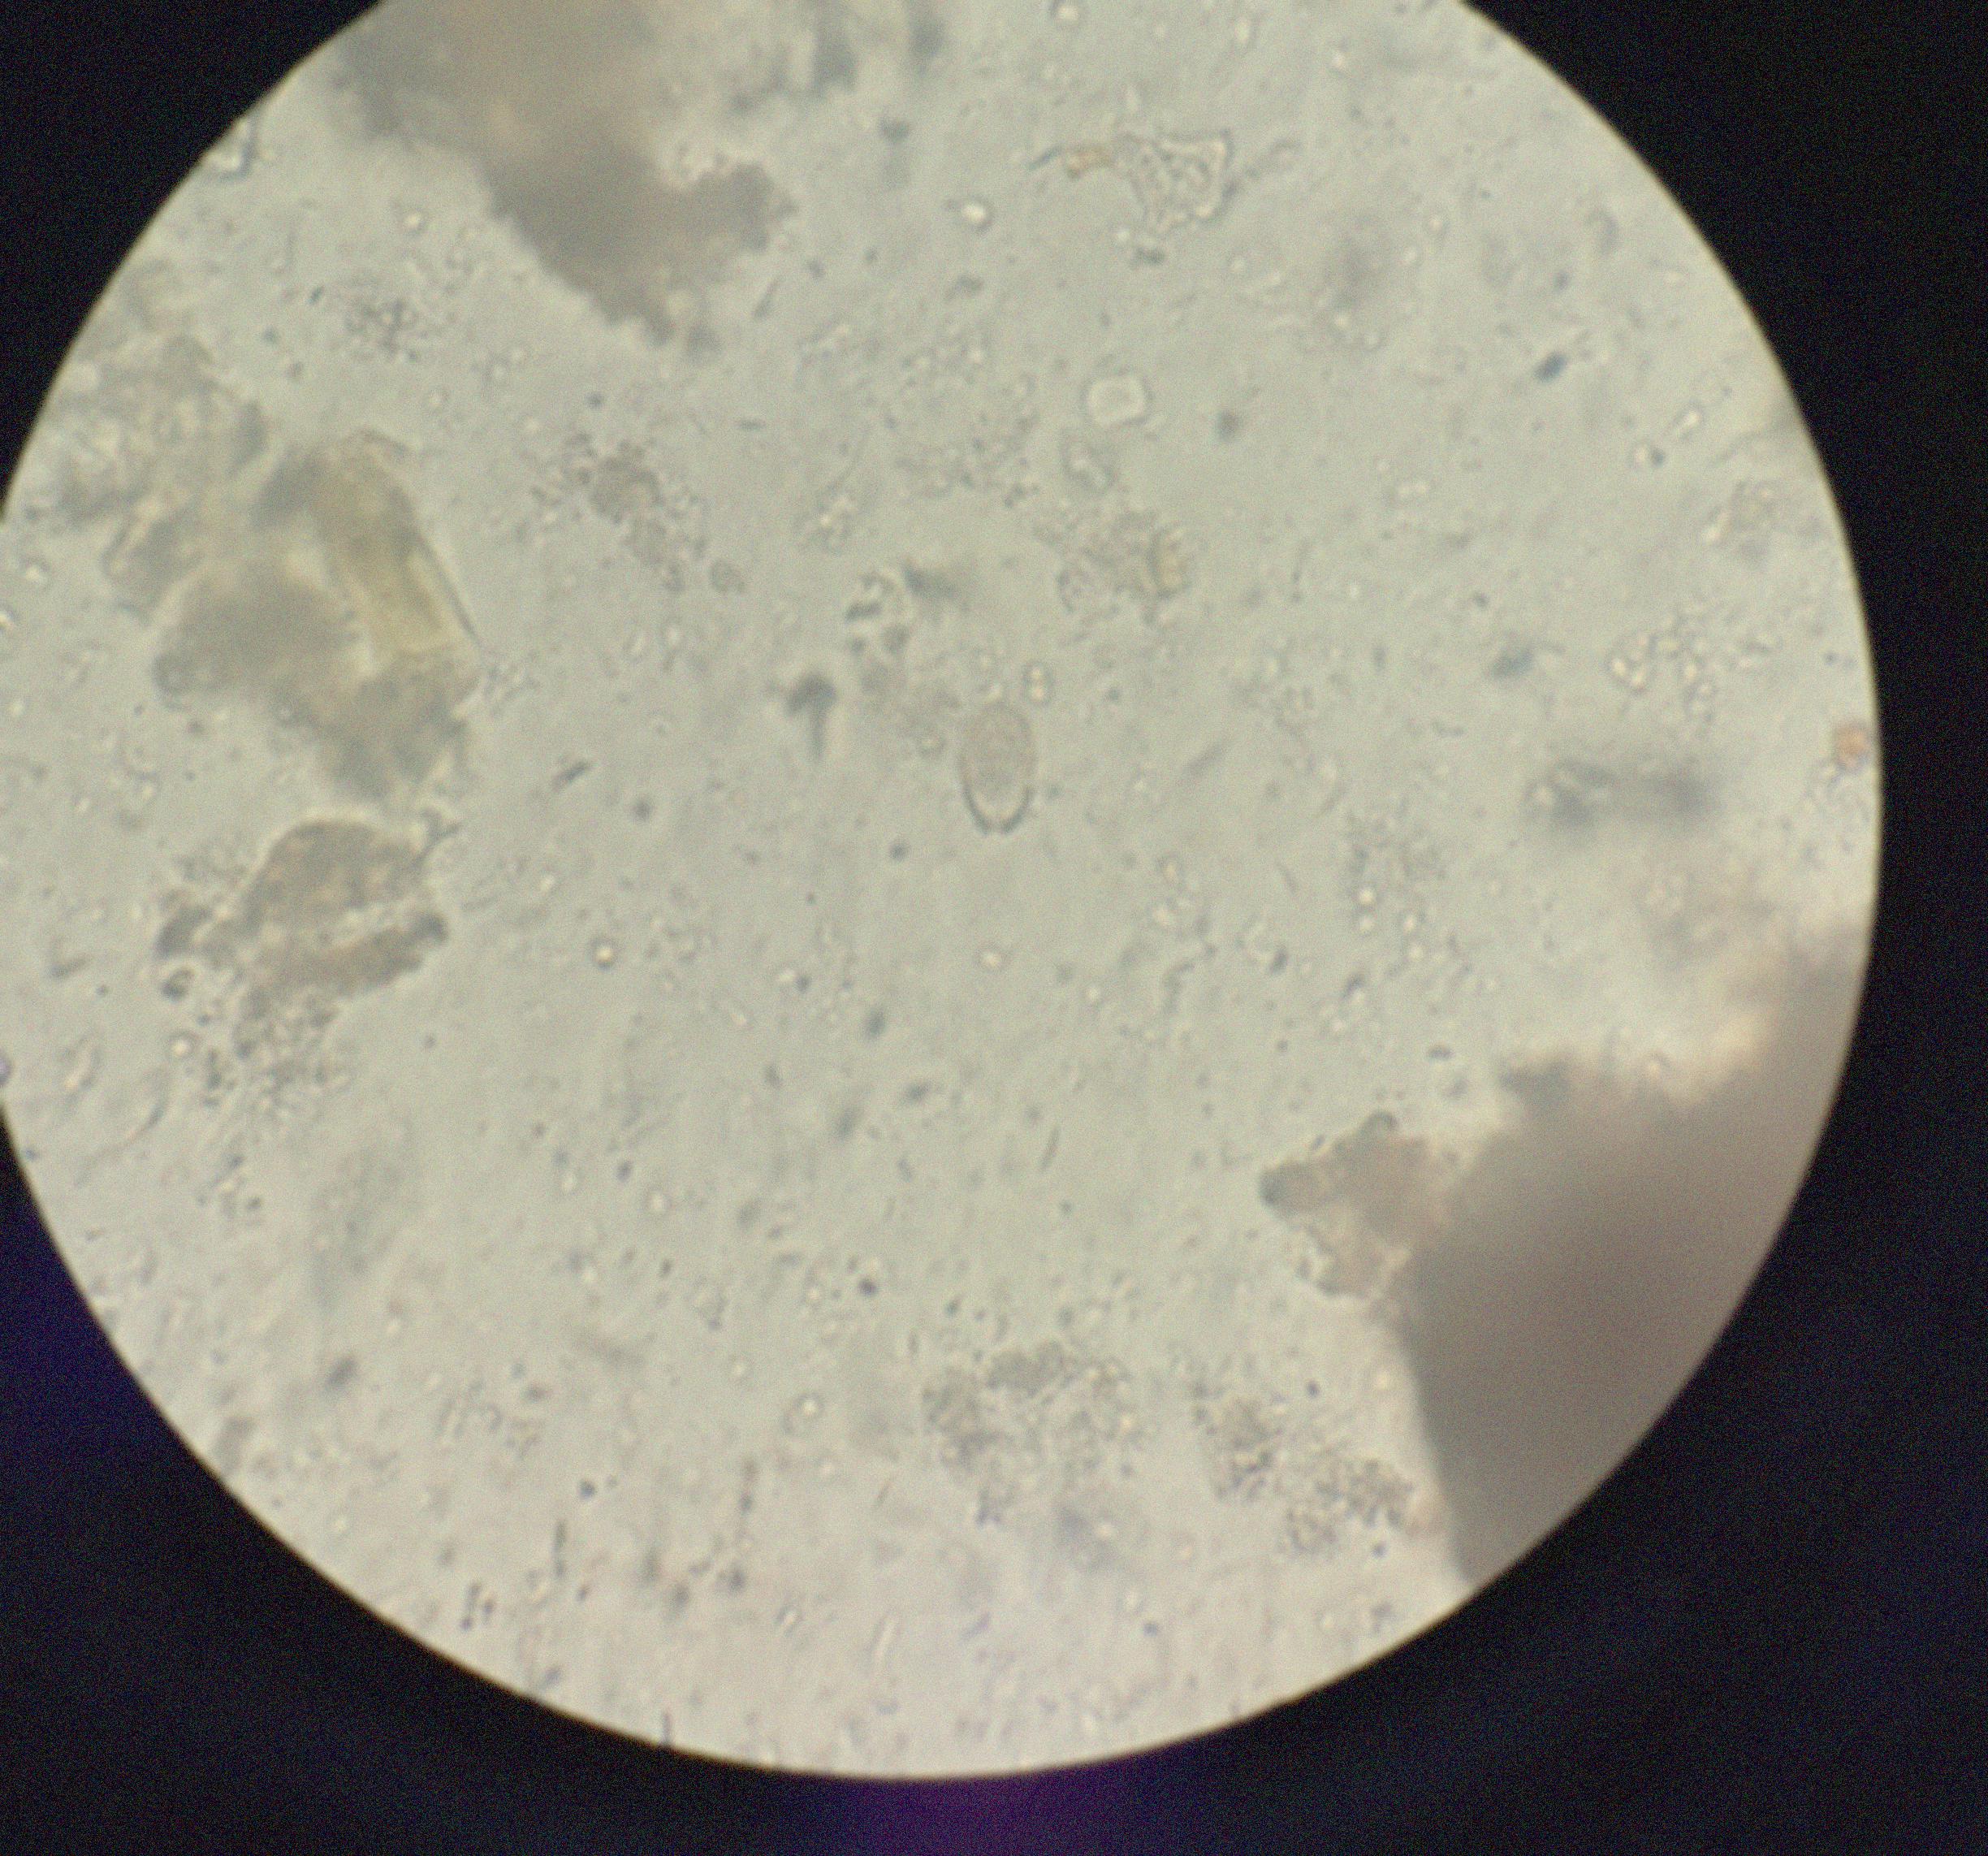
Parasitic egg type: Capillaria philippinensis